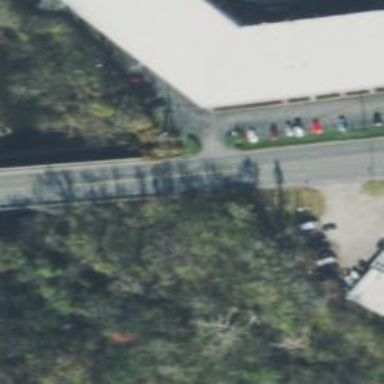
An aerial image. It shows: Secondary road with asphalt surface.